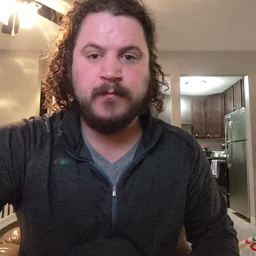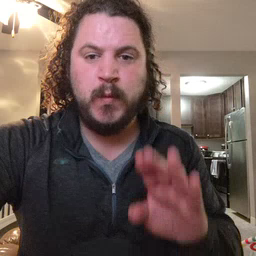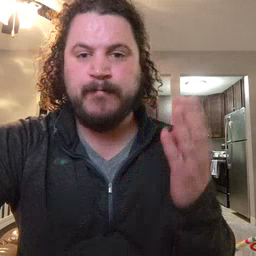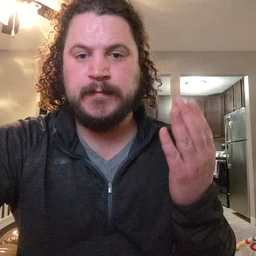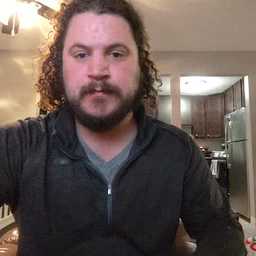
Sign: open